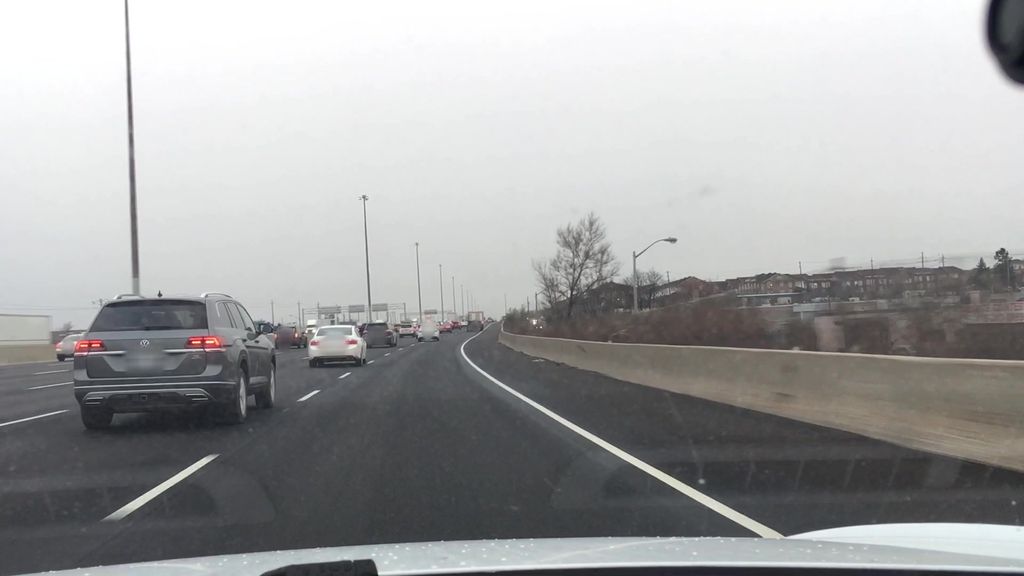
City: toronto